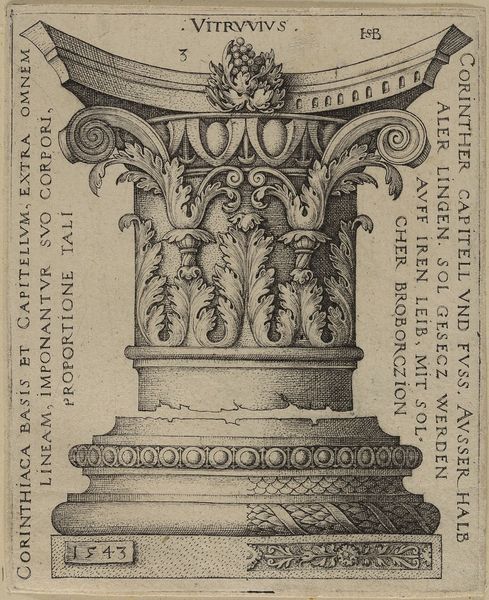
Titel: Kapitell und Basis einer Säule korinthischer Ordnung, Blatt aus der Folge der vitruvischen Säulenordungen
Künstler: Hans Sebald Beham
Standort: Hamburg
Institution: Museum für Kunst und Gewerbe Hamburg
Schlagwörter: blätter, pfeiler, säule, zeichnung, ornament, sockel, renaissance, schrift, papier, grafik, graphik, ornamente, fotografie, photographie, gefäß, druck, druckgraphik, druckgrafik, stich, seite, entwurf, kapitell, halbrund, basis, traube, unfertig, kupferstich, ordnung, lehrbuch, florales, vitruv, korinthische, reproduktionen, 1543, druckerzeugnisse, architekturdarstellungen, ornamentstich, vorlageblätter, säulenordnungen, musterbücher, vitruvius